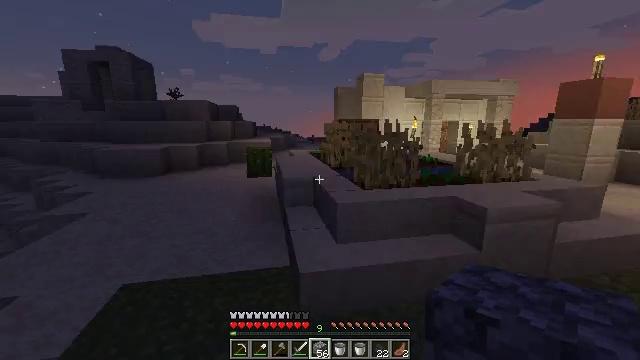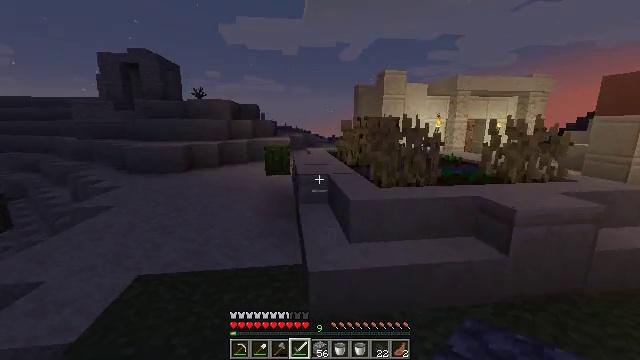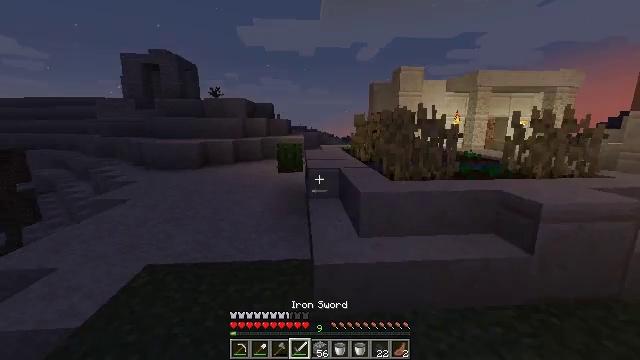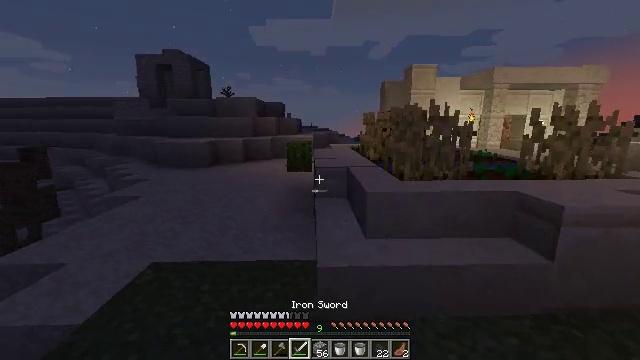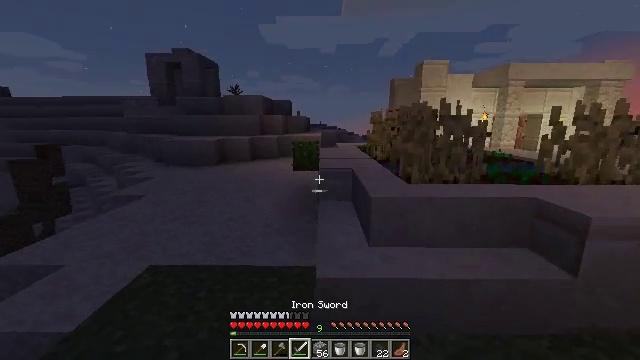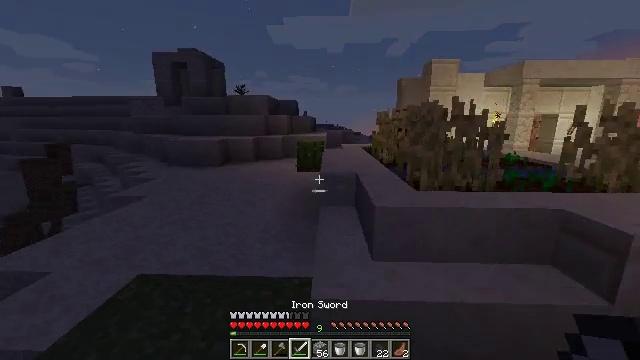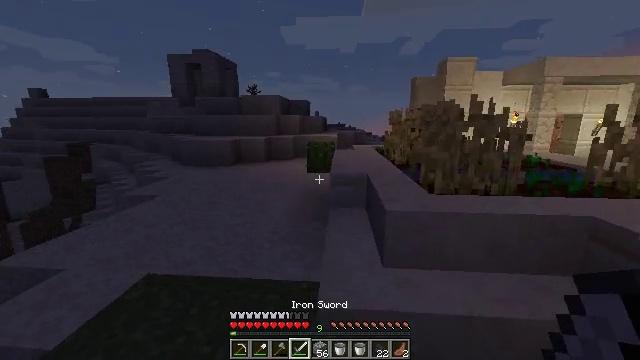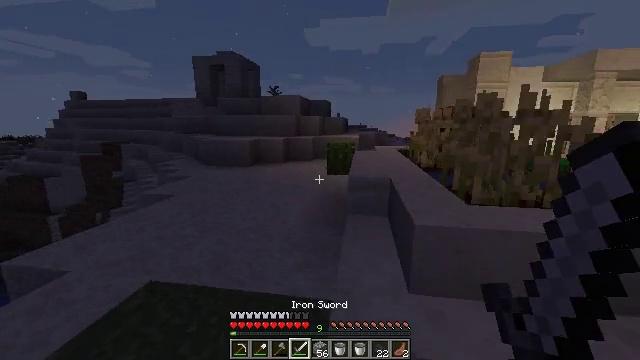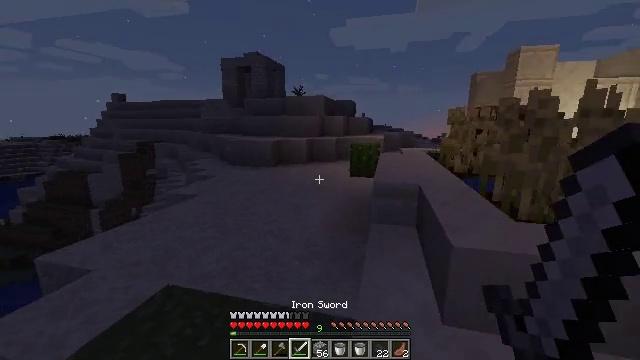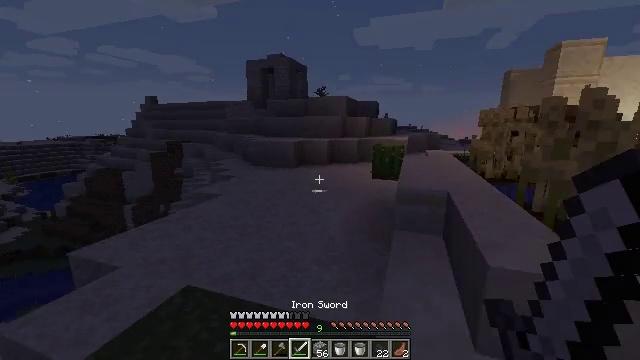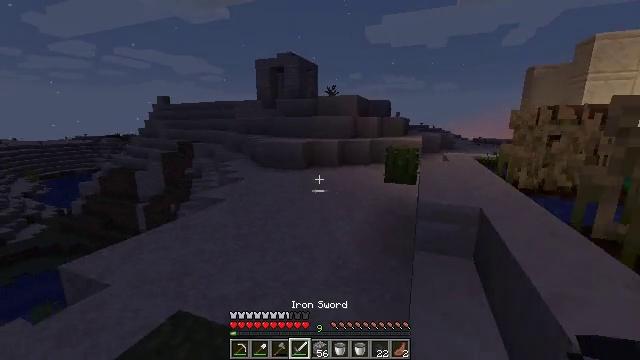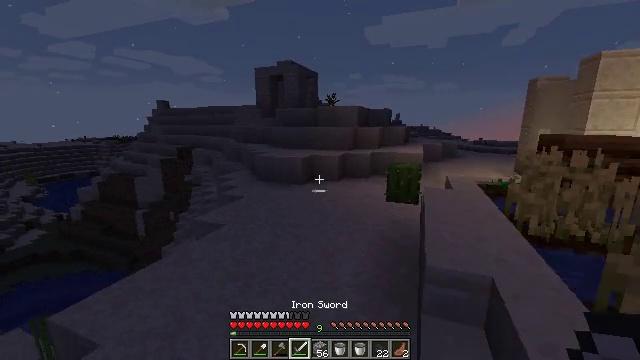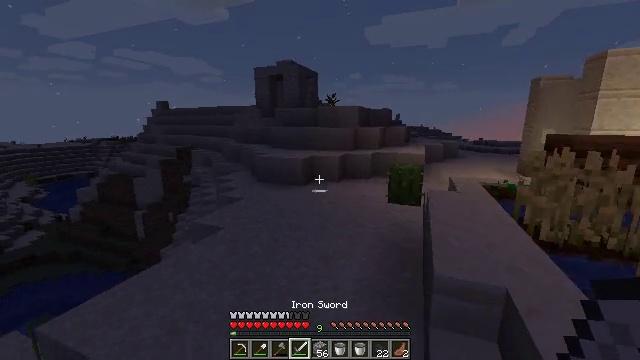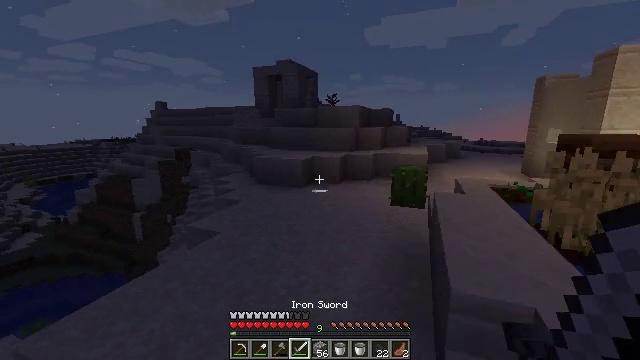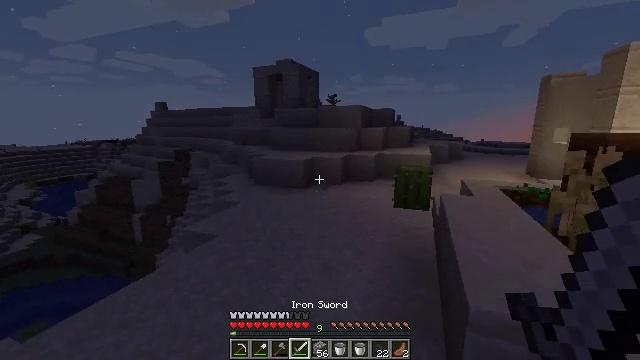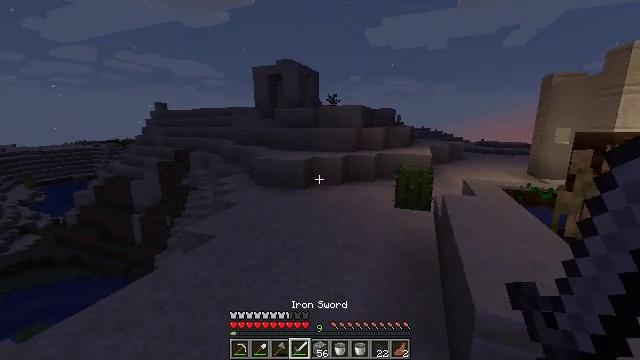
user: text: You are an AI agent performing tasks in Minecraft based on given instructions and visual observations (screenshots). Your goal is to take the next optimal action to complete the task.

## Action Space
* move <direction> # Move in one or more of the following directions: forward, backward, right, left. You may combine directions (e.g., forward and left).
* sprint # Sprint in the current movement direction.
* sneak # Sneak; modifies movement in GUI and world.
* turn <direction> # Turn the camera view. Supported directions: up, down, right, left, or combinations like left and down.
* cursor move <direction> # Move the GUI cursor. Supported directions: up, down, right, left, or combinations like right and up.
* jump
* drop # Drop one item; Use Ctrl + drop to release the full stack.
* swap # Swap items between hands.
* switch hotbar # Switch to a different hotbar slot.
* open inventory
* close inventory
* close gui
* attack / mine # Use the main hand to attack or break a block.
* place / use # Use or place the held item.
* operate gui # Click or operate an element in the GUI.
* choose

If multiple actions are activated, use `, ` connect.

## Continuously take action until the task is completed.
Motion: motion action
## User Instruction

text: Collect clay by holding down the left mouse button.
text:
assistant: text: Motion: move forward, turn left, switch to hotbar 4
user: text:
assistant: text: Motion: move forward, turn left, switch to hotbar 4
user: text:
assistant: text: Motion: move forward, turn left, switch to hotbar 4
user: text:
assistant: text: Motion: move forward, turn left, switch to hotbar 4
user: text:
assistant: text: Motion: move forward, turn left, switch to hotbar 4
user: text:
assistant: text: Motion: move forward, turn left
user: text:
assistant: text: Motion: move forward, turn left
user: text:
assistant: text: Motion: move forward, turn left
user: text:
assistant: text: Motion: move forward, turn left
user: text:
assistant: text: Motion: move forward, turn left
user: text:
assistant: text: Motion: move forward
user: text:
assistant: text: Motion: move forward
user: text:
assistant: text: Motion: move forward
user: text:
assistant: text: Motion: move forward
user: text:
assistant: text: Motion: move forward, sprint
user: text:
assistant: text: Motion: move forward, sprint
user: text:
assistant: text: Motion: move forward, sprint
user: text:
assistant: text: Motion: move forward, sprint
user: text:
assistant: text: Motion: move forward, sprint
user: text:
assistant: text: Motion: move forward, sprint
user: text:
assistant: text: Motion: move forward, sprint
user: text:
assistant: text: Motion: move forward, sprint
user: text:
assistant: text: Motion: move forward, sprint
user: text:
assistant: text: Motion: move forward, sprint
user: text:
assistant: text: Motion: move forward, sprint
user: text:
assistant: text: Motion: move forward, sprint
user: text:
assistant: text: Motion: move forward, sprint
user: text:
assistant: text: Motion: move forward, sprint
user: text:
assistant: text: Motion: move forward, sprint
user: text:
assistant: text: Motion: move forward, sprint